Question: I have an main window containing a UIToolBarController. In my first tab, I load a UIViewController, where I have an MKMapView. Above the map, I would like a toolbar like on the screenshot below (basically, instead of their UITableView I have an MKMapView...):

I'd like to know how I can make this big toolbar on top, and would like to add just une UIActionSheet style button ("Start" in green, and when clicked switch to red "Stop").
Thanks!
PS: The app from the screenshot is Clock if you want to try.
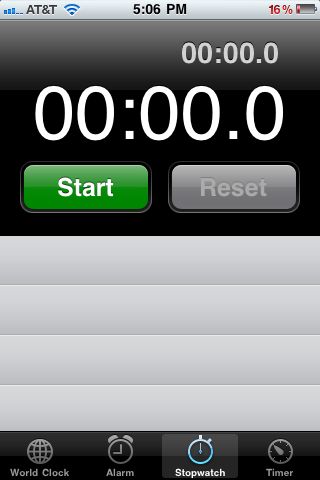
Answer: I don't think it is a toolbar or an action sheet. Your picture shows a UIView with two UILabel objects and two UIButton objects. The UIButton objects have pretty png files as their background images.
The UITableView is simply made not to take the whole screen. In IB a UITableView will normally try to take the whole screen, but you can always resize it.
So, if I was going to try to make this interface in IB I would start with a UIViewController and I would add a UIView (if it wasn't already there). I would resize the UIView to take up half of the screen. Then I would add a UITableView and resize it to take up the other half of the screen. Then I would add the two UILabels and the two UIButtons.
I would wire all of those things to my UIViewController's file. The UIViewController file would have 1 @property that was a UIView, 1 @property that was a UITableView, 2 @properties that were UILabels and 2 @properties that were UIButtons.